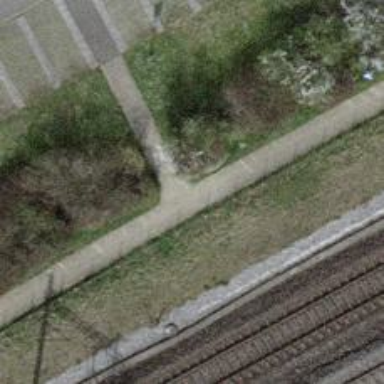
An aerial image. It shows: Footway with fine gravel surface.